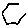
Label: hexagon